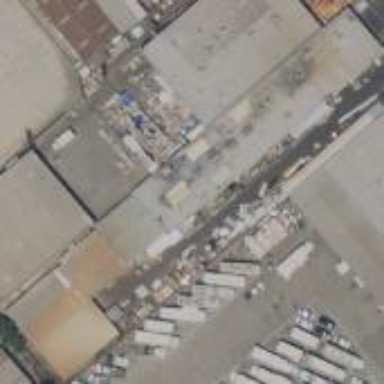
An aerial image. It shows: Industrial building.